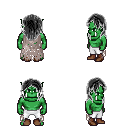
a pixel art fantasy rpg character, male body template, orc, green skin, gray tattered cape, white pants, gray long hairstyle, brown shoes, four views (front, back, left, right), 2x2 character sprite sheet, small pixel art, hard edges, no anti-aliasing